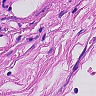
Metastatic tissue present: no